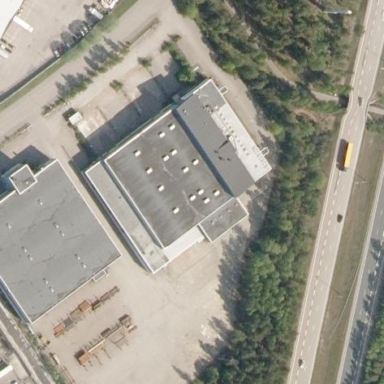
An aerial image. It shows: Warehouse building.